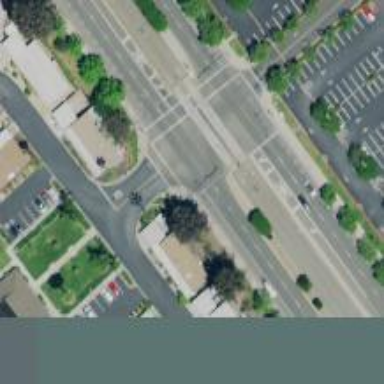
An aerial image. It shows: Solid stop line on the road.